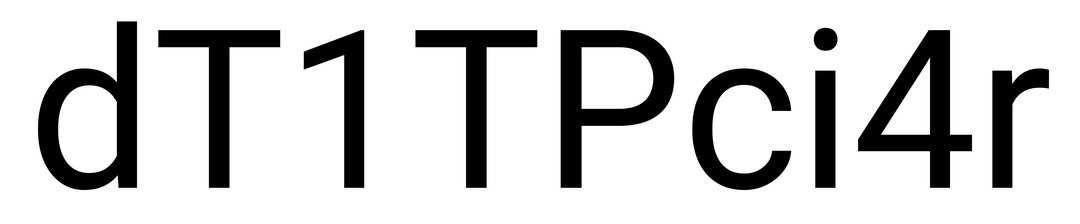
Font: Roboto_Regular